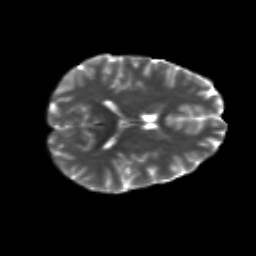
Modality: T2w
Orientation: axial
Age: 22
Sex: female
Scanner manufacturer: siemens
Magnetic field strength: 3 T
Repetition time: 8.8 s
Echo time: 0.085 s